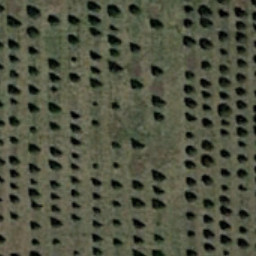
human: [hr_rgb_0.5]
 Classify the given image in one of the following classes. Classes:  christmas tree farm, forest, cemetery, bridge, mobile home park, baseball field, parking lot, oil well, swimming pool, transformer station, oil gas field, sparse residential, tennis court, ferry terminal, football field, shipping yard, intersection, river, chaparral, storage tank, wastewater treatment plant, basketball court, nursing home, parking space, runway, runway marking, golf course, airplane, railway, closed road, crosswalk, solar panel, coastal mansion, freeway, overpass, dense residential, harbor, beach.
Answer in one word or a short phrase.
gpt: christmas tree farm